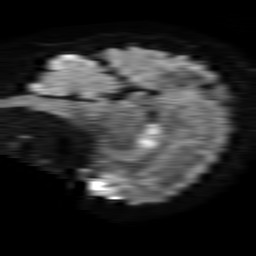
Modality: TRACE
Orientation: sagittal
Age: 26
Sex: female
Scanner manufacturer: philips
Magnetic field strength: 1.5 T
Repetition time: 4.6 s
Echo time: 0.08823 s